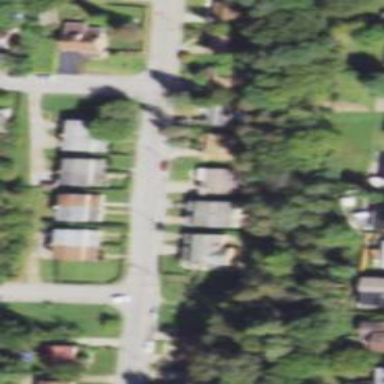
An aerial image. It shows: Driveway.